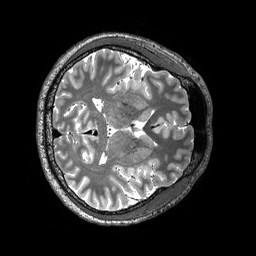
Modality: T2w
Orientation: axial
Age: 28
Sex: male
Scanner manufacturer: siemens
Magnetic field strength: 3 T
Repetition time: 3.2 s
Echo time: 0.565 s